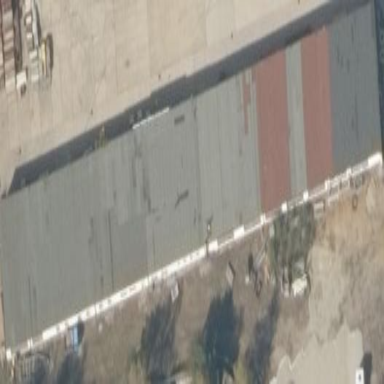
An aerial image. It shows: Shed building.